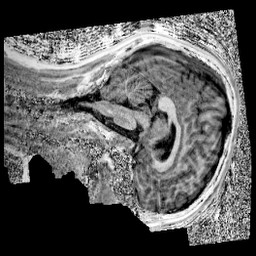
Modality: UNIT1
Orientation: sagittal
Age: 11
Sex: male
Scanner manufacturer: siemens
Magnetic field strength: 3 T
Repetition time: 4 s
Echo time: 0.00299 s